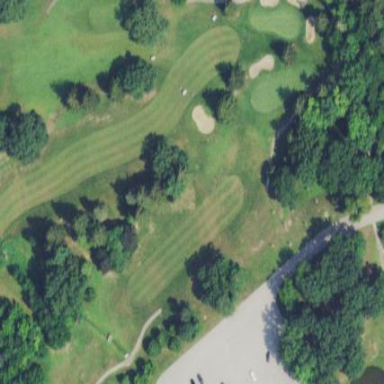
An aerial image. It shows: Scenic golf fairway.